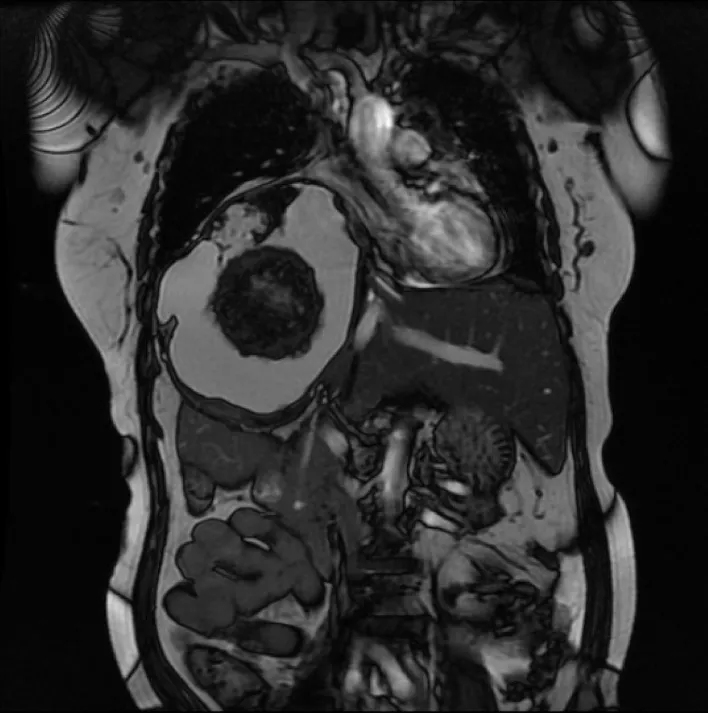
MRI Abdomen/Pelvis Coronal section of right upper quadrant mass demonstrating mass effect and marked upward displacement of right diaphragm.
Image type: radiology (mri)